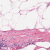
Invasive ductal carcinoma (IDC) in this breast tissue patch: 0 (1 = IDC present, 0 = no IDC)